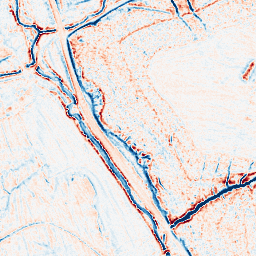
Category: edge_preserving
Decomposition family: anisotropic_diffusion
Decomposition parameters: iterations: 10
kappa: 50
gamma: 0.15
Upsampling method: cubic_mitchell
Upsampling parameters: scale: 4
Upsampling scale: 4